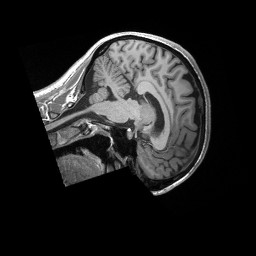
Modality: T1w
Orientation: sagittal
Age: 37
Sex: female
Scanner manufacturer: siemens
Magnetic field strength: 3 T
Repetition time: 2.4 s
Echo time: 0.00224 s